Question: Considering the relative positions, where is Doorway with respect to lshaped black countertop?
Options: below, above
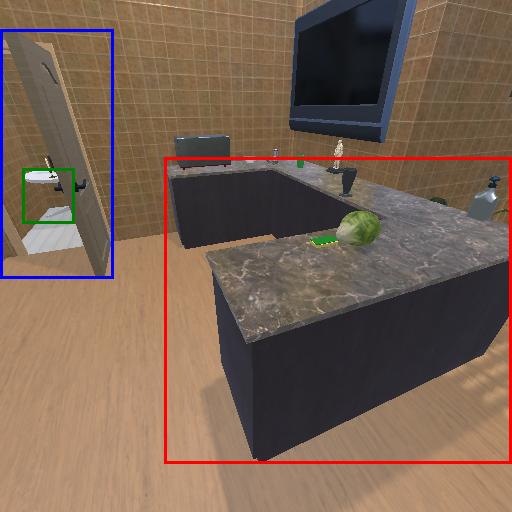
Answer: below